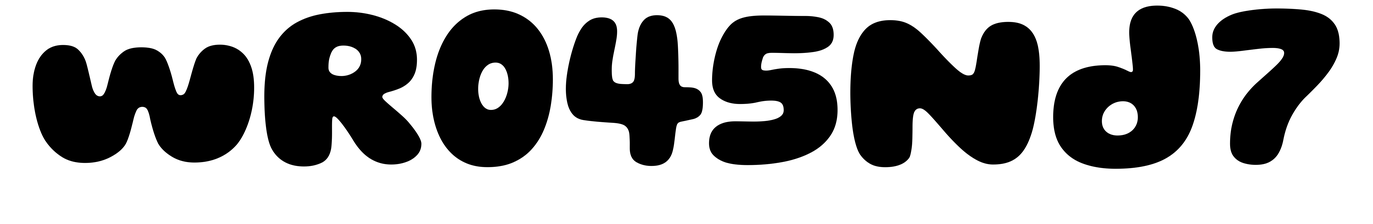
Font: Gluten_ExtraBold